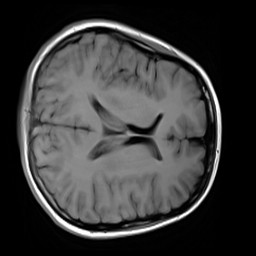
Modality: T1w
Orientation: axial
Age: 19
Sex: female
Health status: healthy
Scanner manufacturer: siemens
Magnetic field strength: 3 T
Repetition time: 4.1 s
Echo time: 0.0085 s